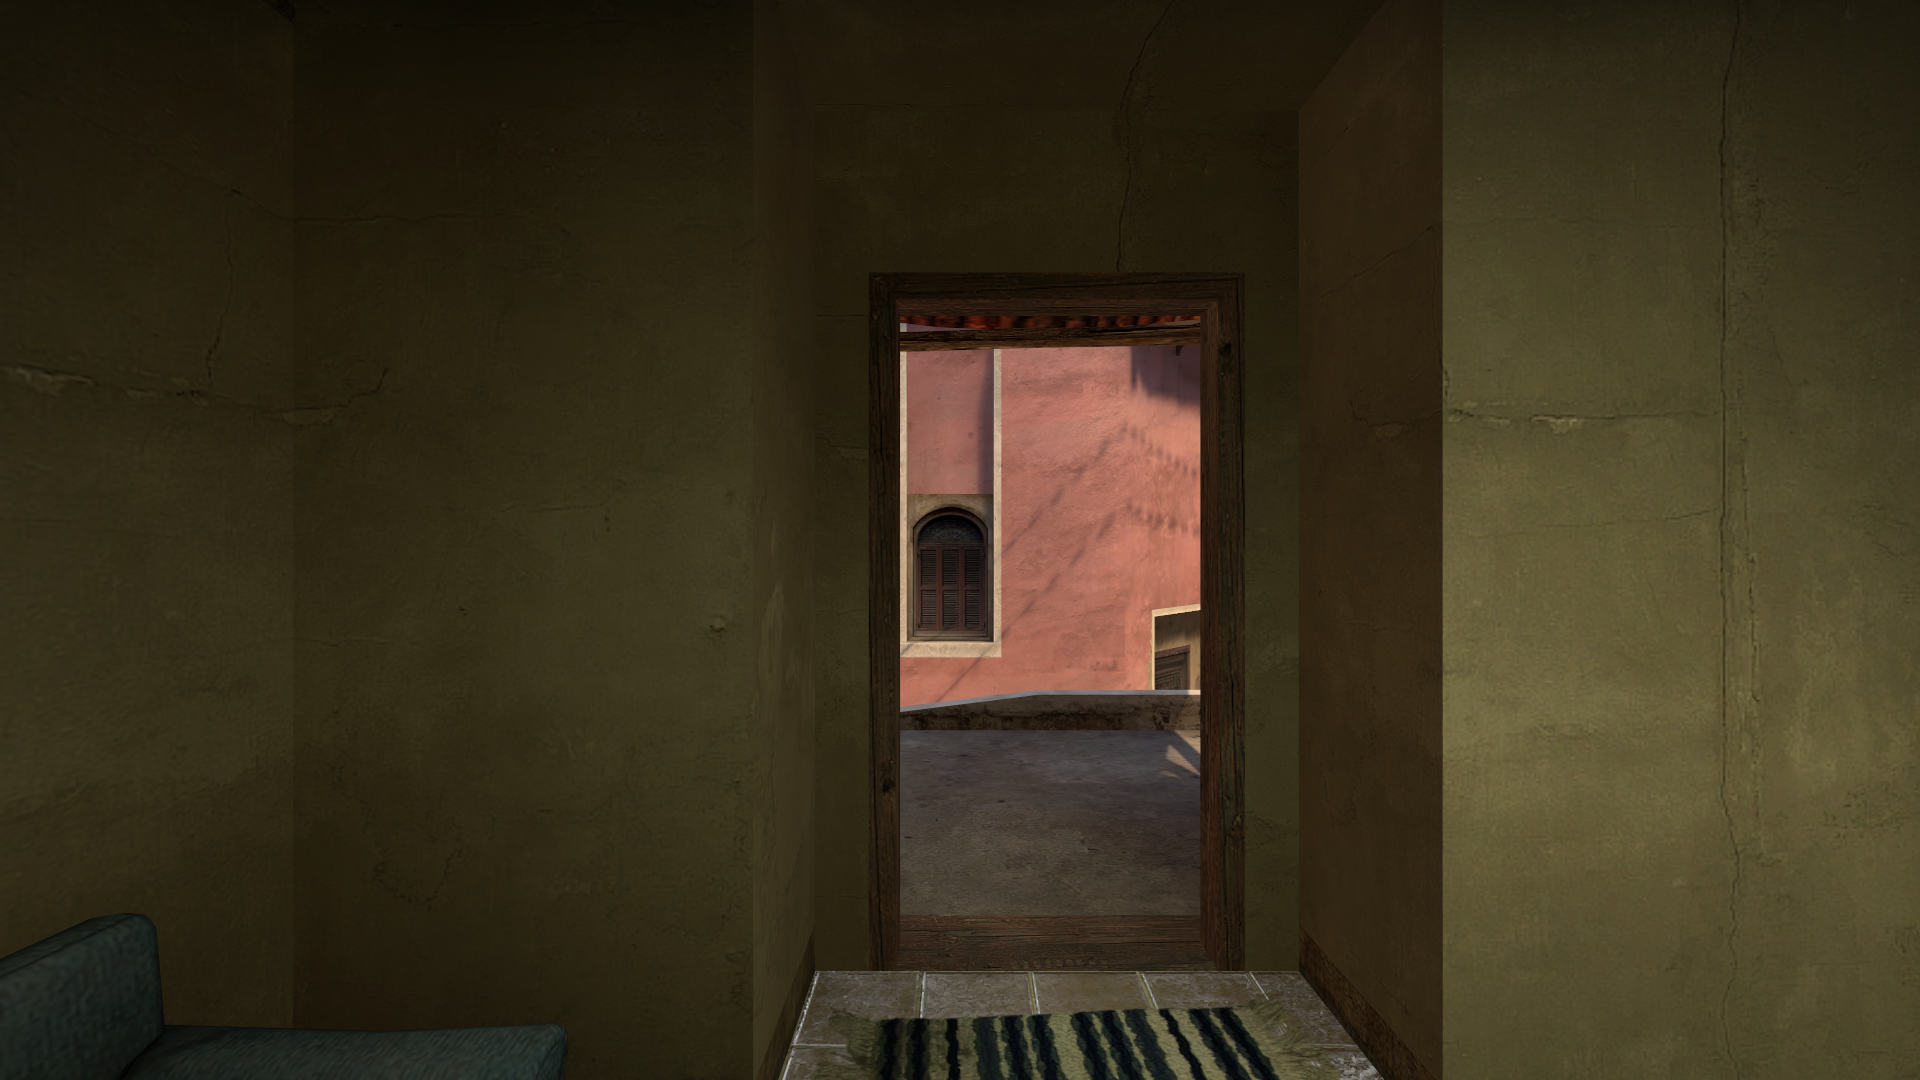
Map: de_mirage